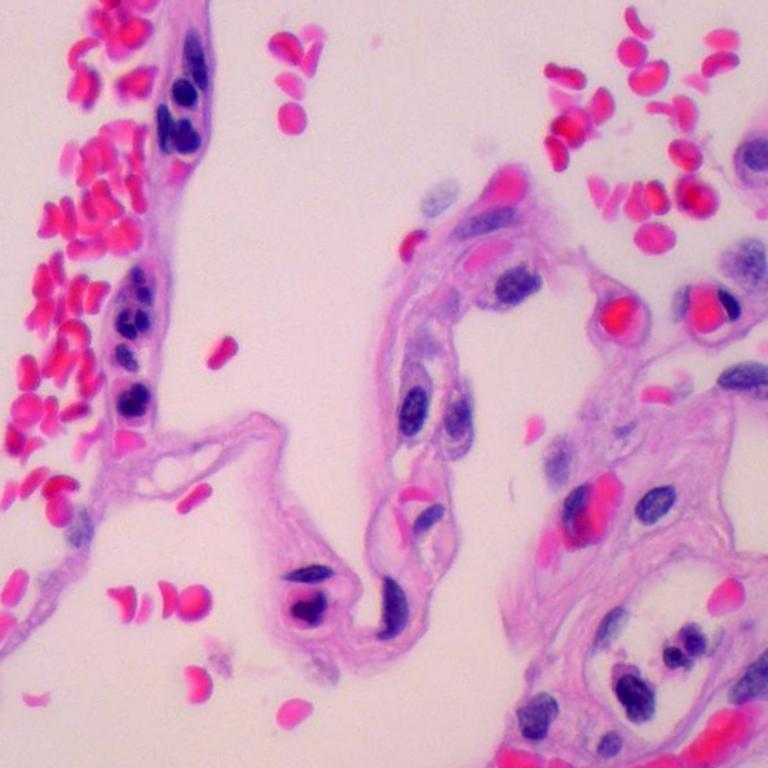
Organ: lung
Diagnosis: benign